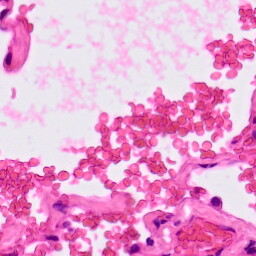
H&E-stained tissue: Lung